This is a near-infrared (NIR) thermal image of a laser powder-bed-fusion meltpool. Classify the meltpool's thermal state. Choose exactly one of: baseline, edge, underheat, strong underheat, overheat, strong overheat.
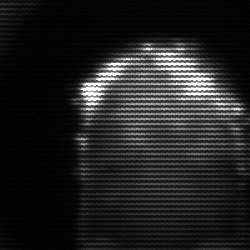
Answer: baseline